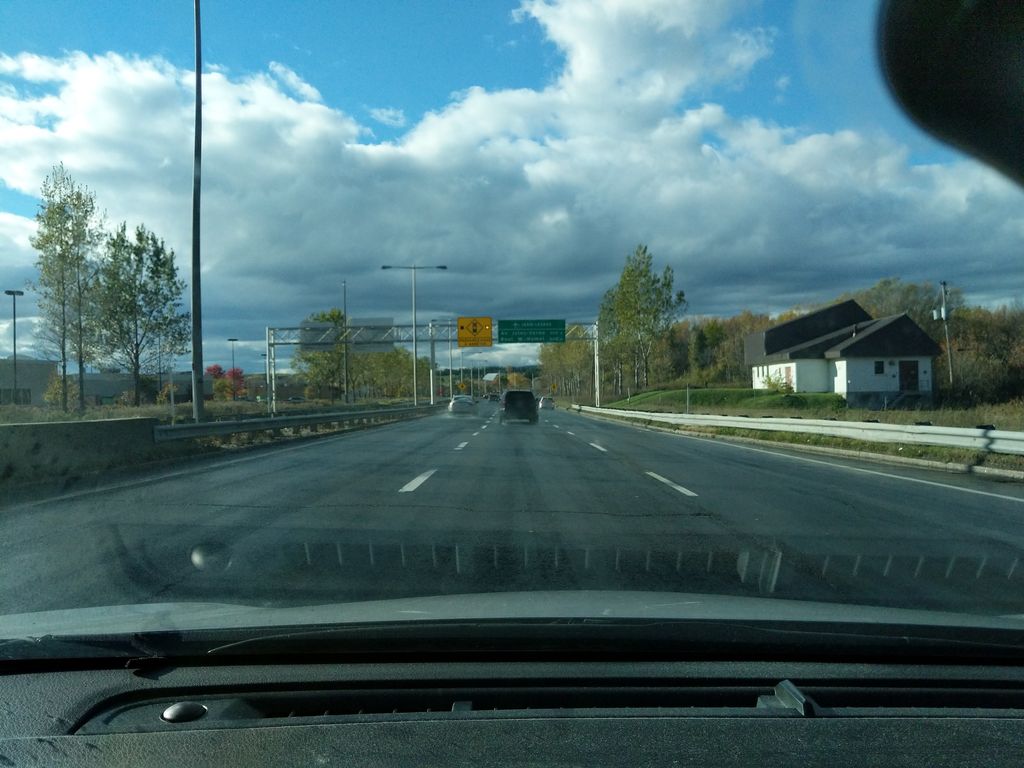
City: quebec_city